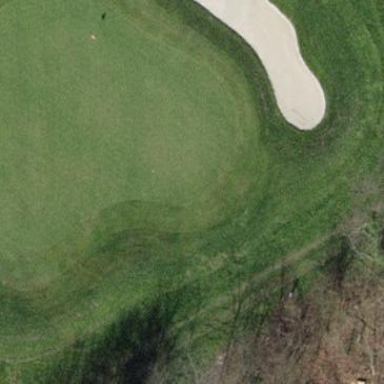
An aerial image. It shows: Green golf area with grass land use.